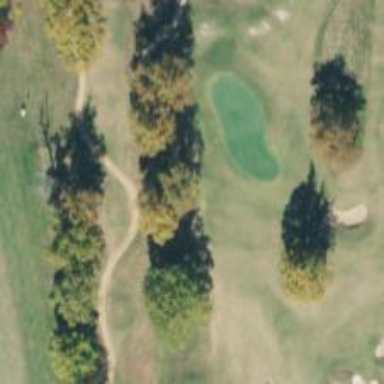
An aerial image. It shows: Golf hole.